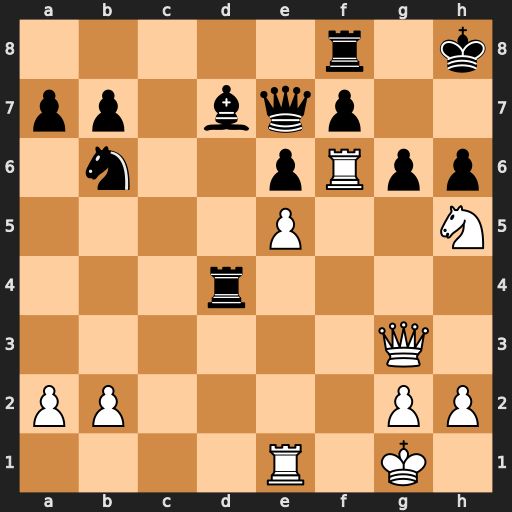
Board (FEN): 5r1k/pp1bqp2/1n2pRpp/4P2N/3r4/6Q1/PP4PP/4R1K1
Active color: w
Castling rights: -
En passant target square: -
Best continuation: Qe3 Kh7 Qxd4